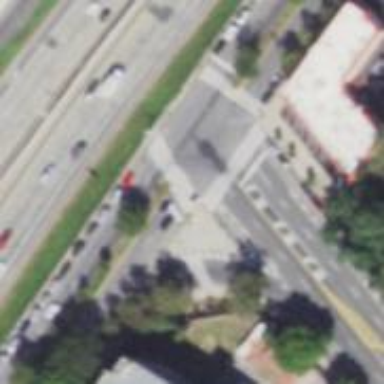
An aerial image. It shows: Footway located on traffic island.